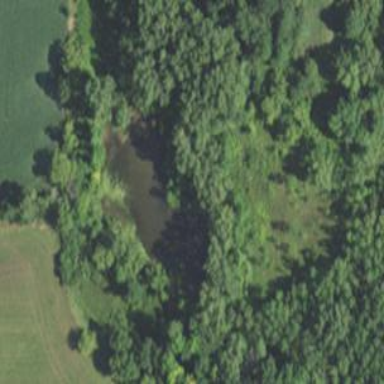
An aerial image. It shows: Pond surrounded by natural water.